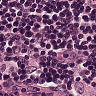
Metastatic tissue present: yes